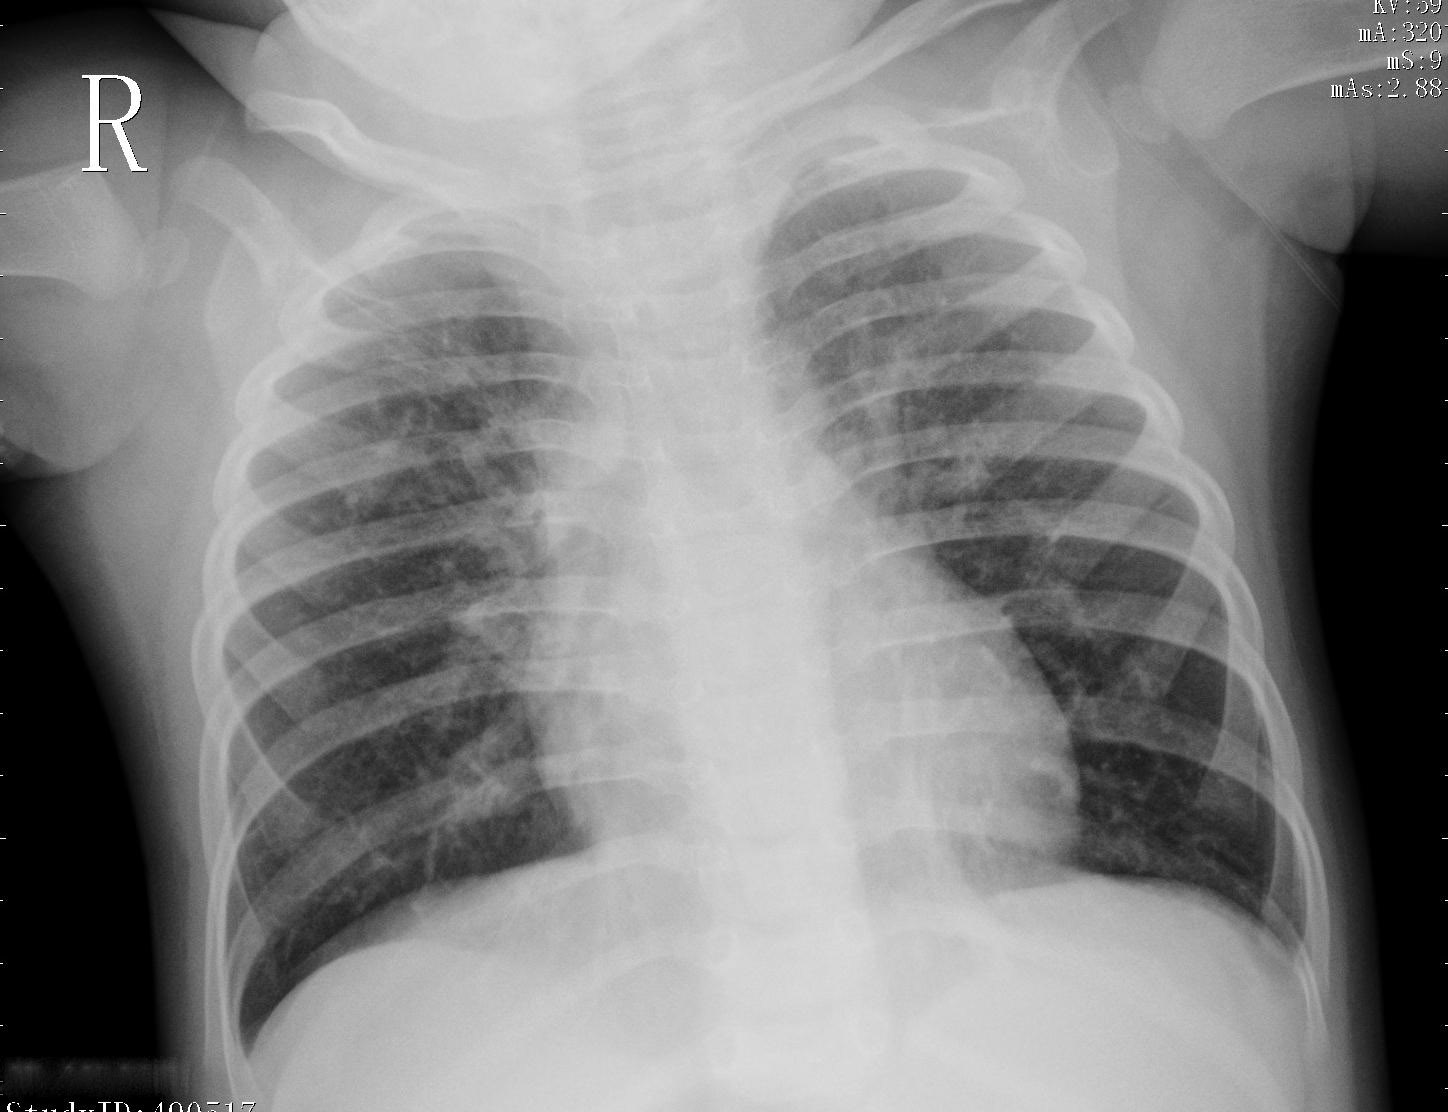
Diagnosis: PNEUMONIA